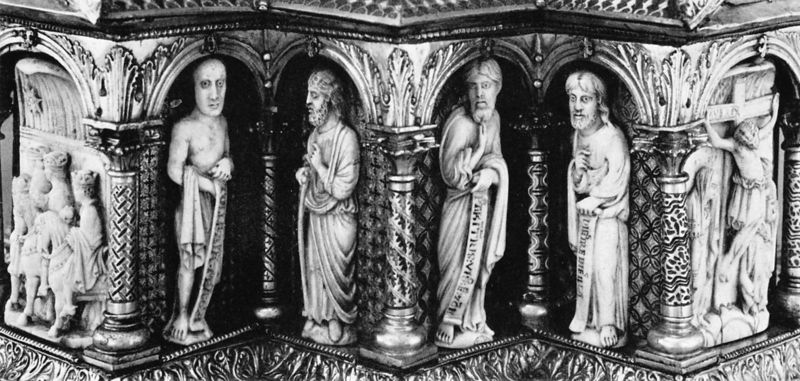
Titel: Das Kuppelreliquiar aus dem Welfenschatz
Institution: Berlin, Staatliche Museen - Preußischer Kulturbesitz
Schlagwörter: säule, säulen, ornament, stehen, kreuz, altar, intarsien, fries, palmzweig, kanzel, christus, jesus, kreuzigung, kruzifix, heilige, schrein, apostel, evangelisten, heilsgeschichte, korinthische säulen, marmorsäulen, christus am krezz